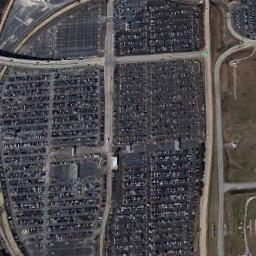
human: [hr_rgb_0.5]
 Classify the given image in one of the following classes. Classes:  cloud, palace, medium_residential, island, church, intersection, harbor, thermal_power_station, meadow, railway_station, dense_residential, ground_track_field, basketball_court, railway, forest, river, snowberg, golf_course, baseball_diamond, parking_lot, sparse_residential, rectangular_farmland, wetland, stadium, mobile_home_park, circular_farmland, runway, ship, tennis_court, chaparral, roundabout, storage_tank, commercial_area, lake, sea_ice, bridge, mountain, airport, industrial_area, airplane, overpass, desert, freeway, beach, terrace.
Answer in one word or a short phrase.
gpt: parking_lot